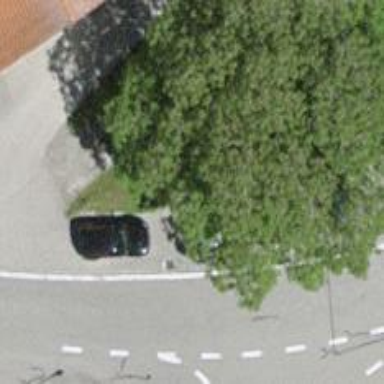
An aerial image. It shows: Set of steps on the road.